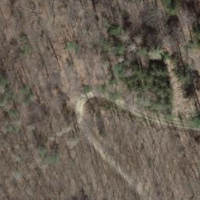
EUNIS habitat code: 41
Species observed at this site:
Teucrium scorodonia